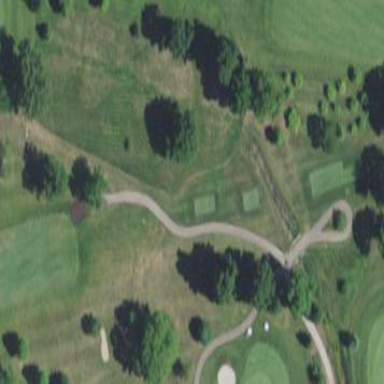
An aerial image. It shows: Rough grass area on golf course.